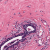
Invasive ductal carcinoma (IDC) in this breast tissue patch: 0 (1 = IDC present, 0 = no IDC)